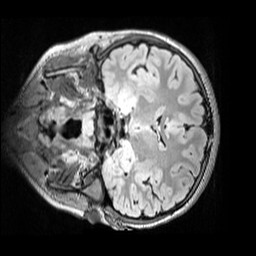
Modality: FLAIR
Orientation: coronal
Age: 11
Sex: female
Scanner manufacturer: siemens
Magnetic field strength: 3 T
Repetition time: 5 s
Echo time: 0.388 s